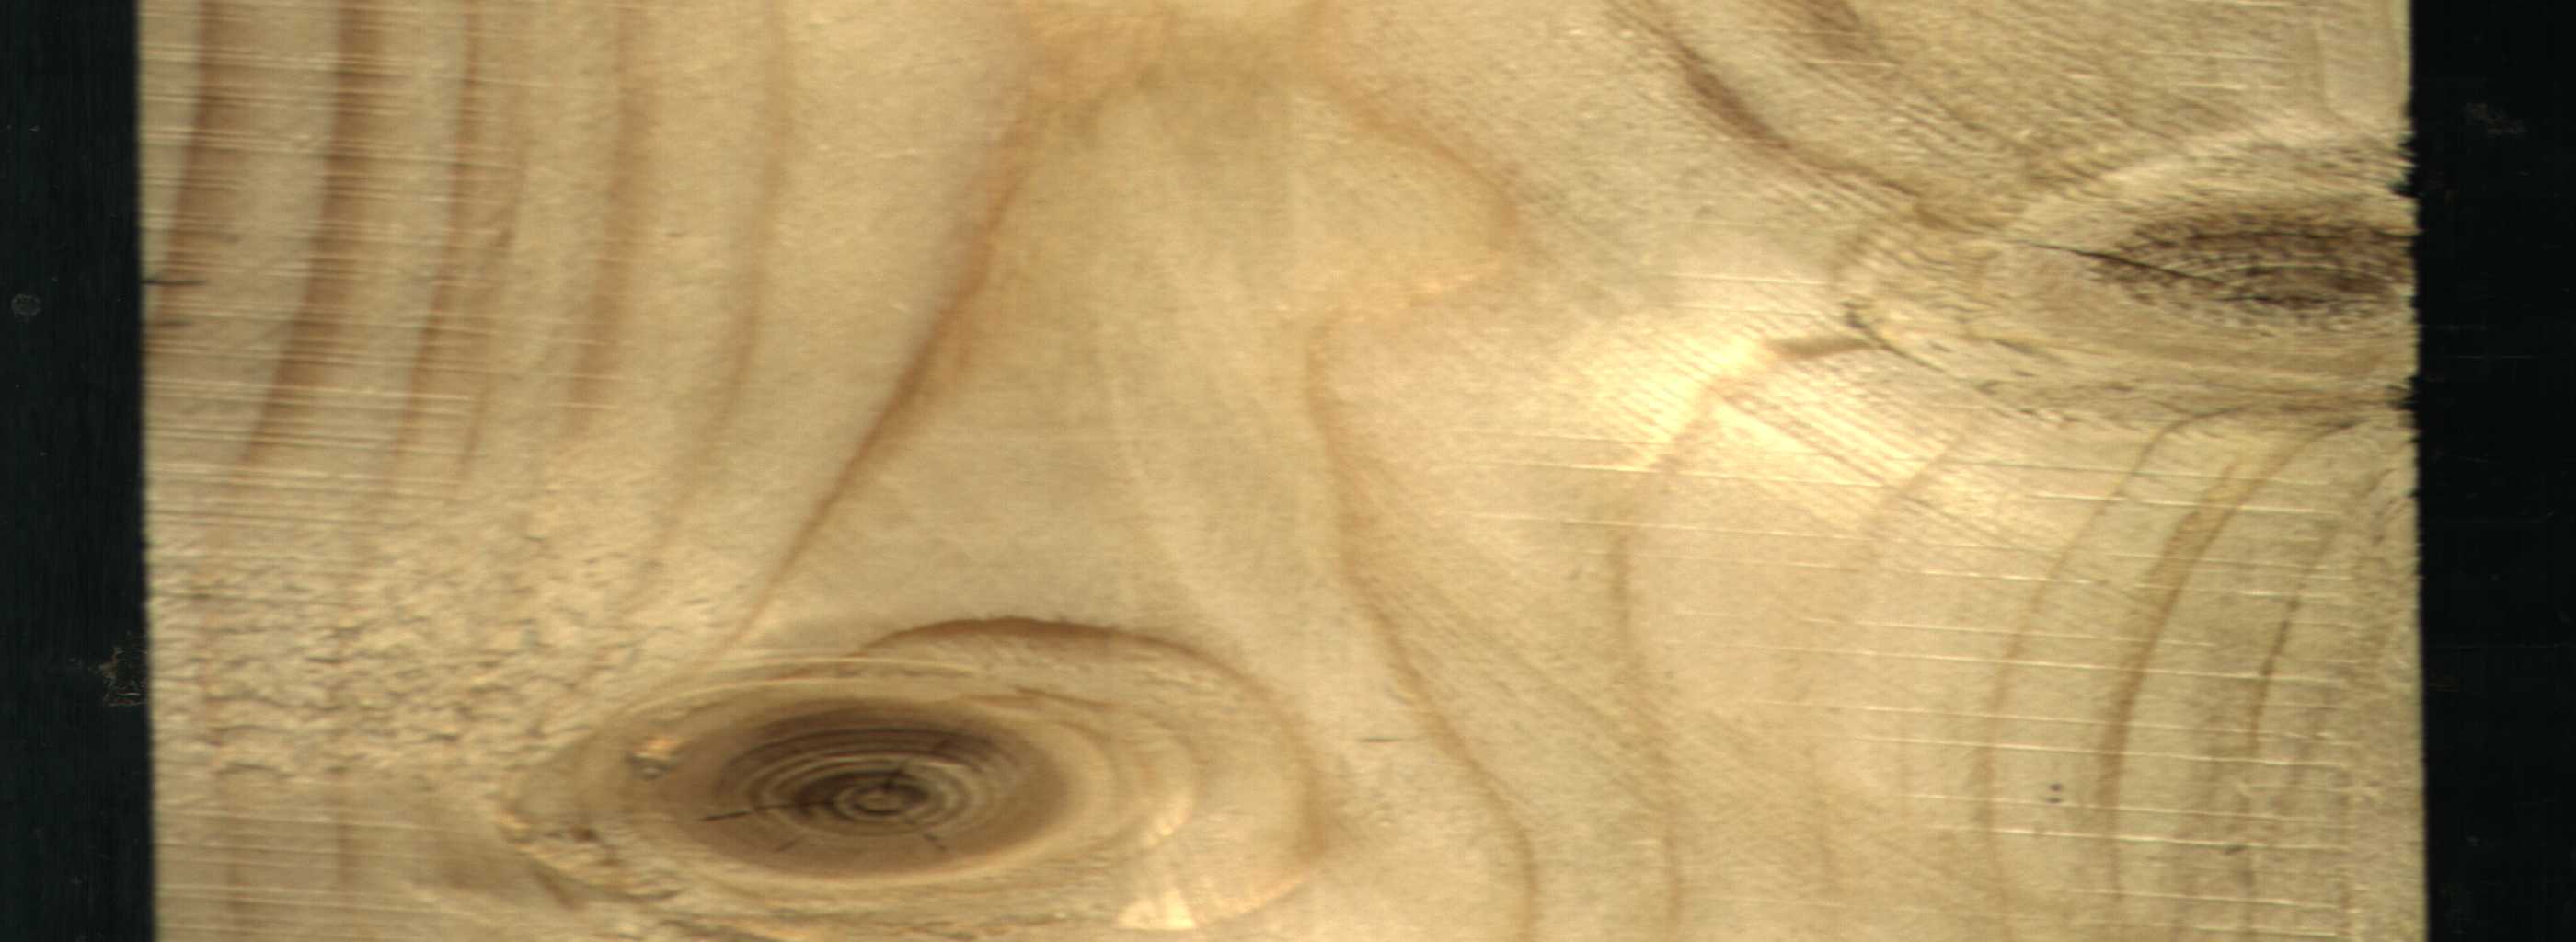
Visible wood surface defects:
knot_with_crack
knot_with_crack
knot_with_crack
knot_with_crack